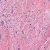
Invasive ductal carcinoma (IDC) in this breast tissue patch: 1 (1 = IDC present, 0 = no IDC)